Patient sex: M
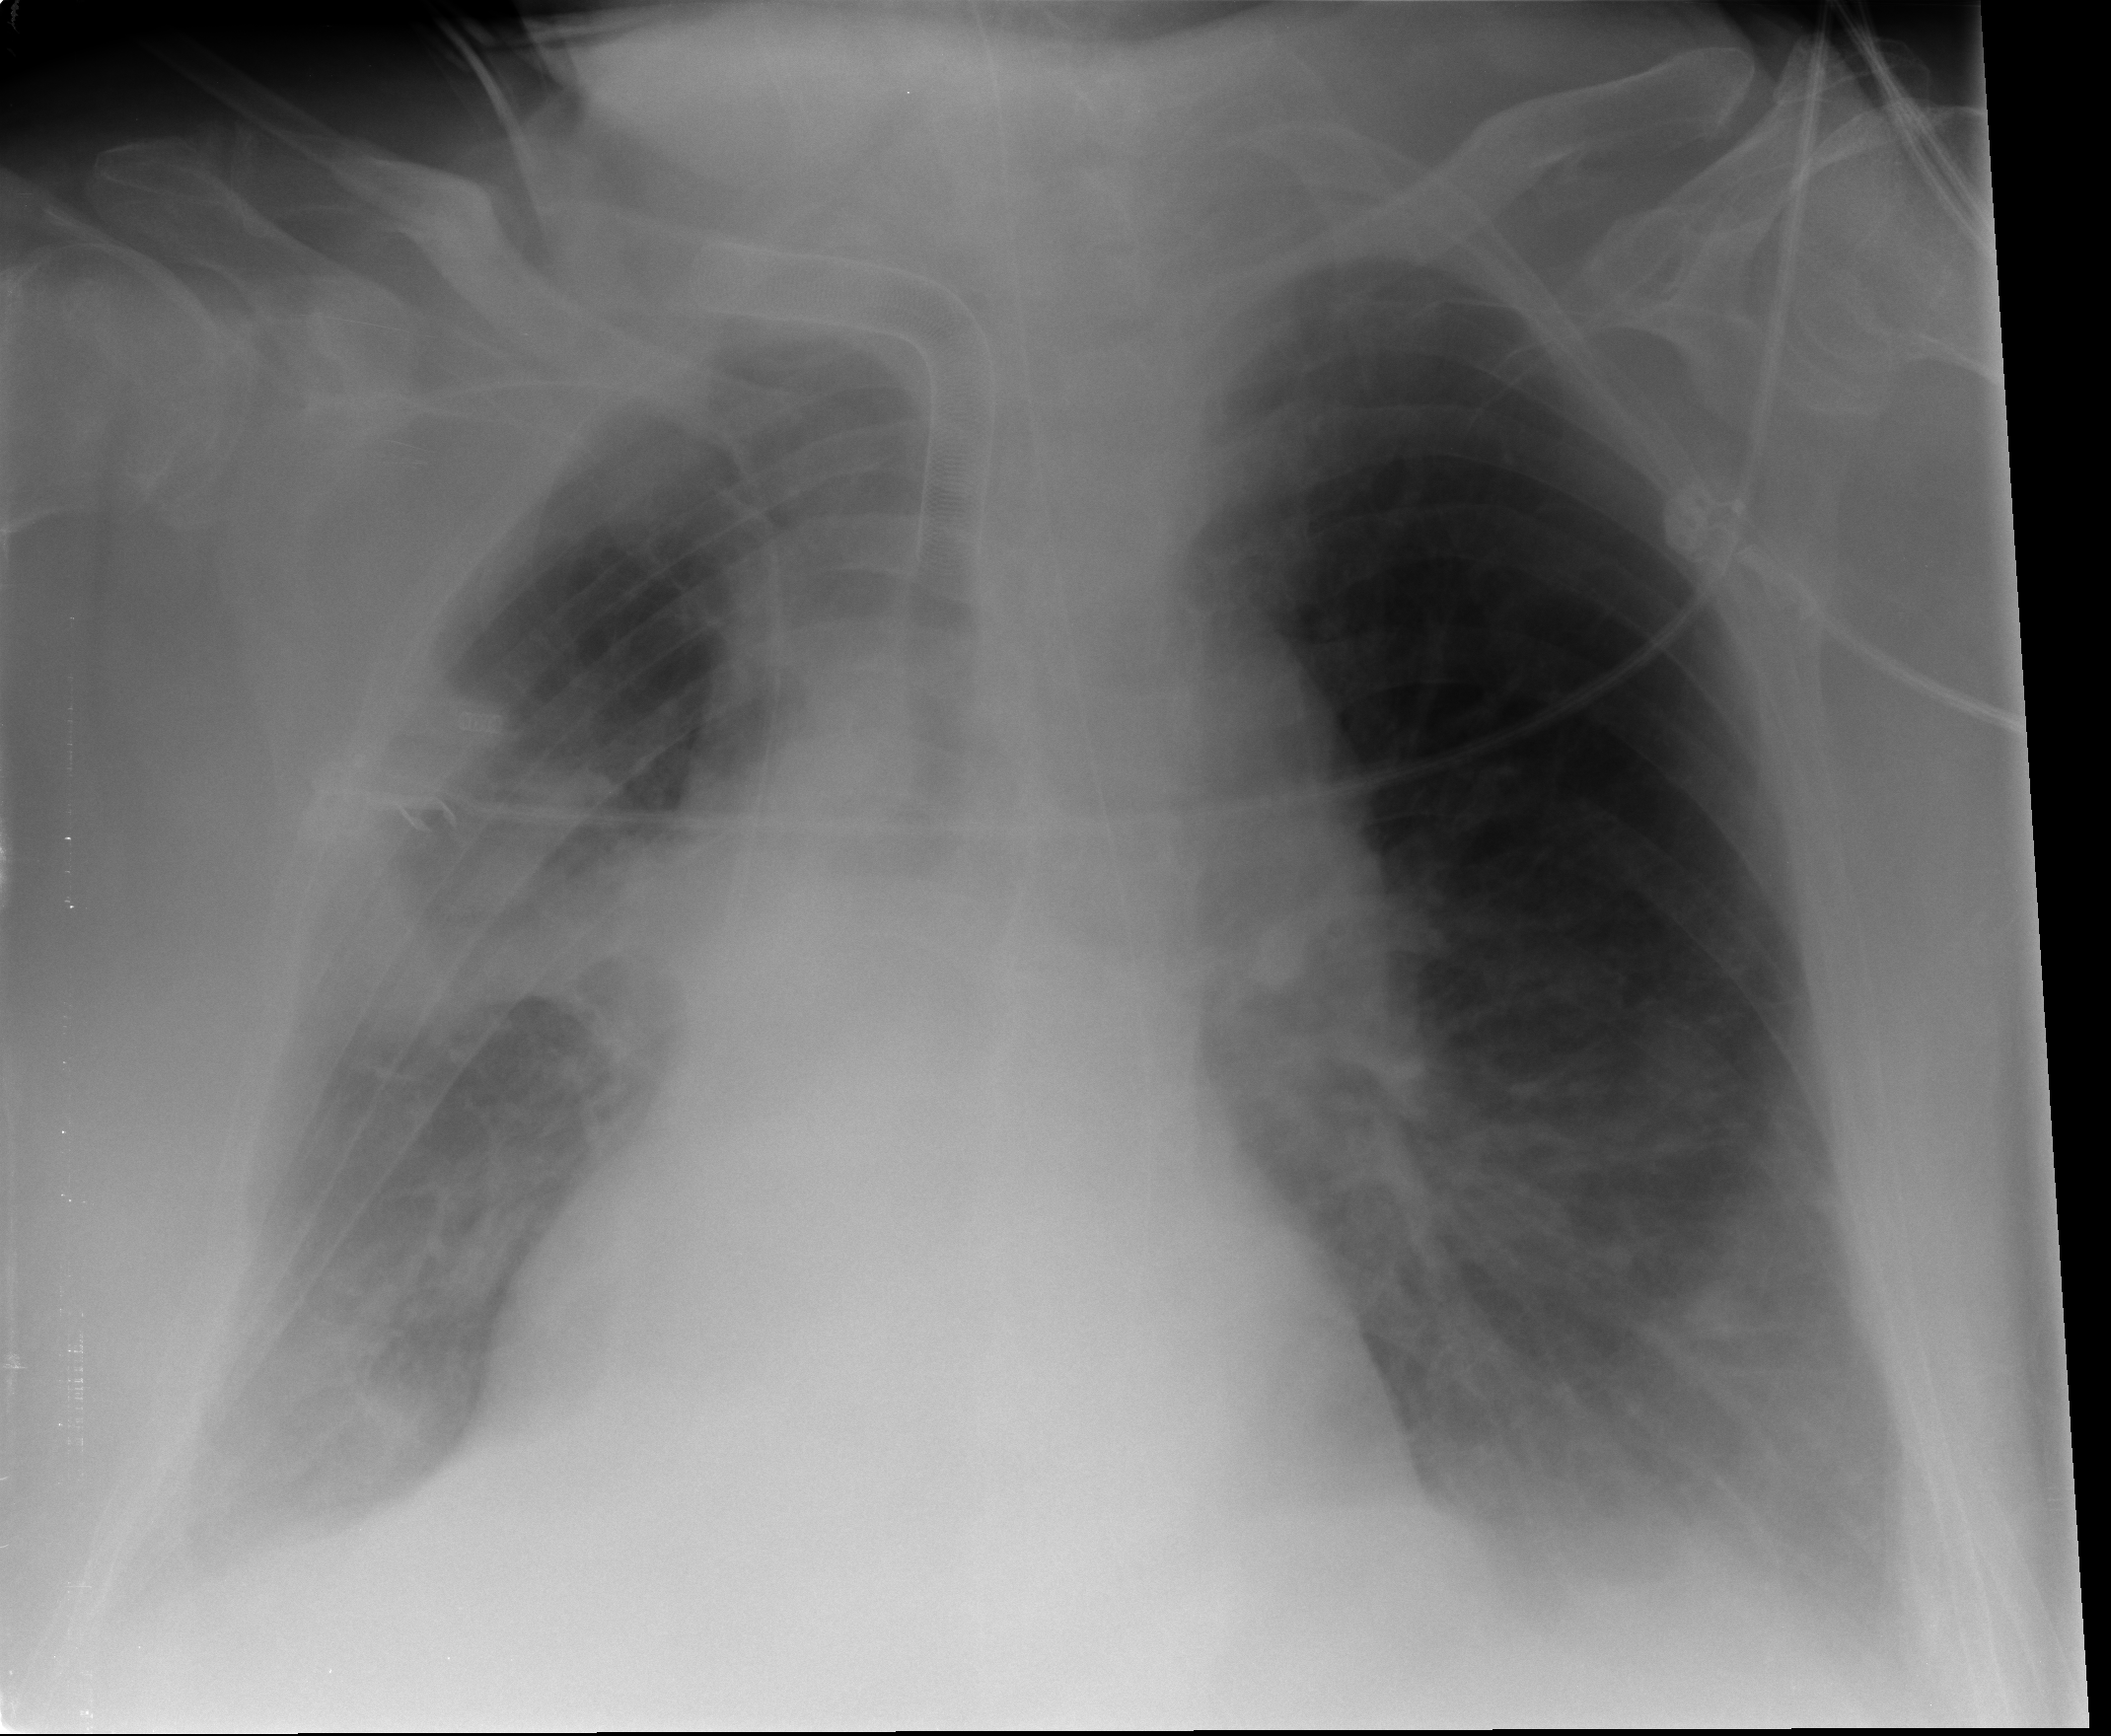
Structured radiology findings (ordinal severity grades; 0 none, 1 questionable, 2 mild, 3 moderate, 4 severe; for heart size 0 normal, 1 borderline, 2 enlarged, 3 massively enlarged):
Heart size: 2
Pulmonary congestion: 2
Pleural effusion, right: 1
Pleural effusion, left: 2
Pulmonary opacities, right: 3
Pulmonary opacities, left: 1
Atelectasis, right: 3
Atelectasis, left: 2